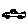
Label: car